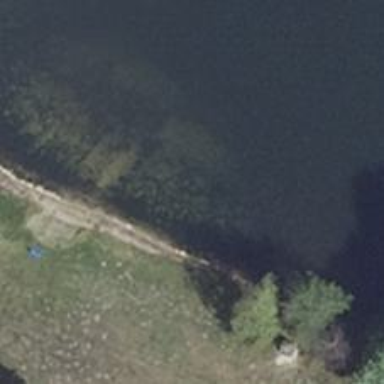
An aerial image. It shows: Swimming area for leisure and sport activities.